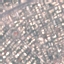
Land use / land cover class: Residential